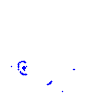
Particle: proton